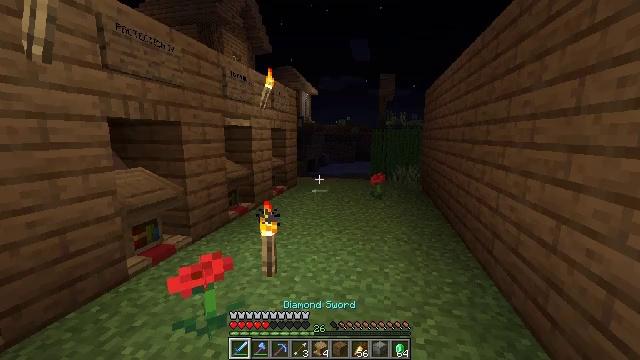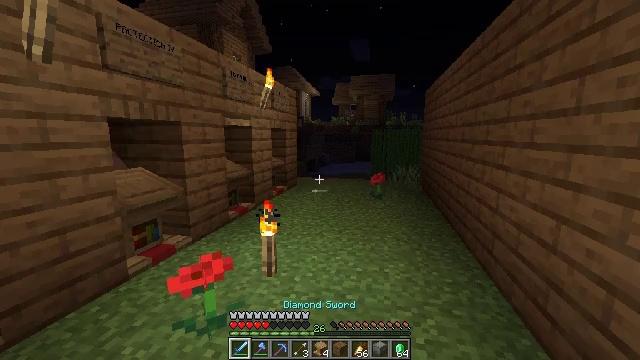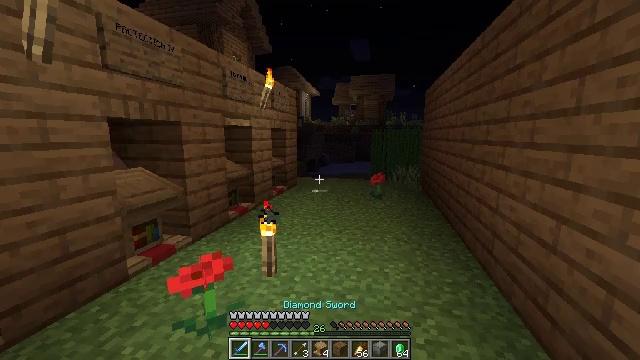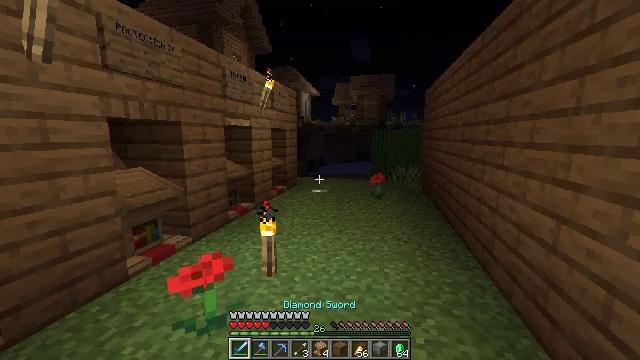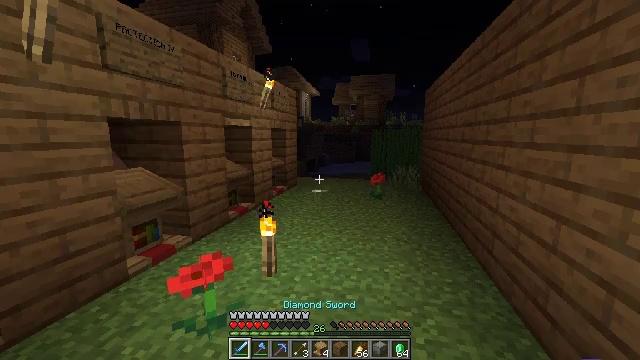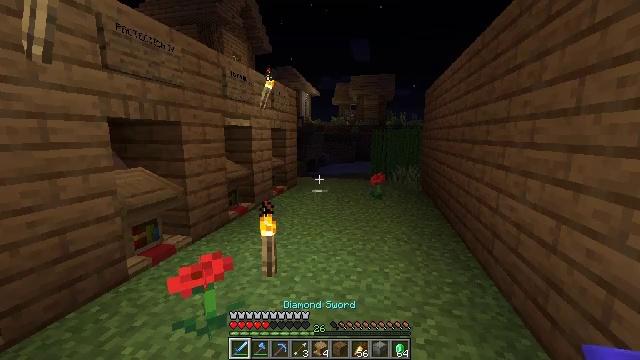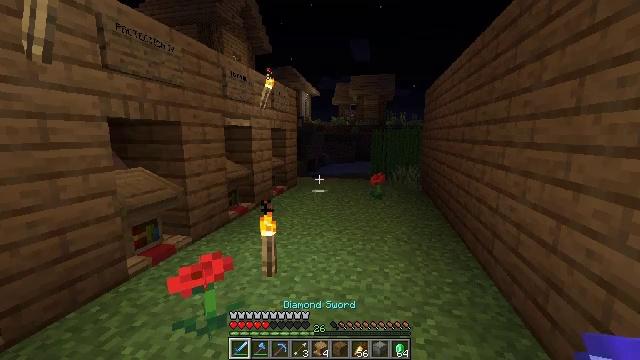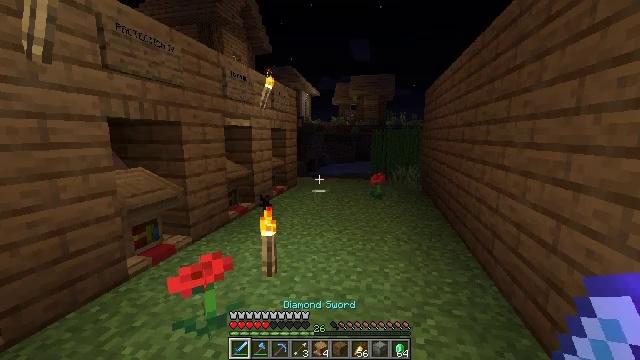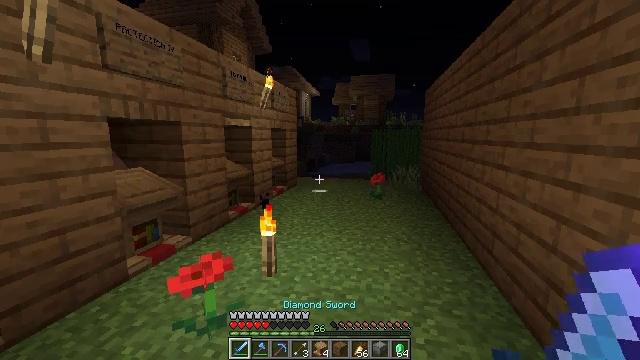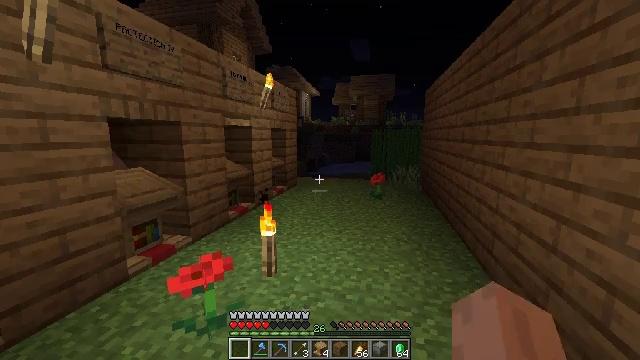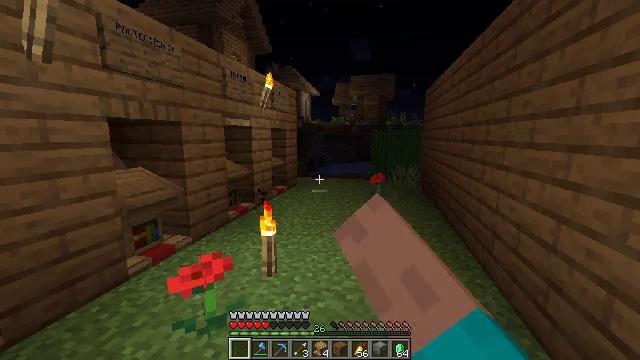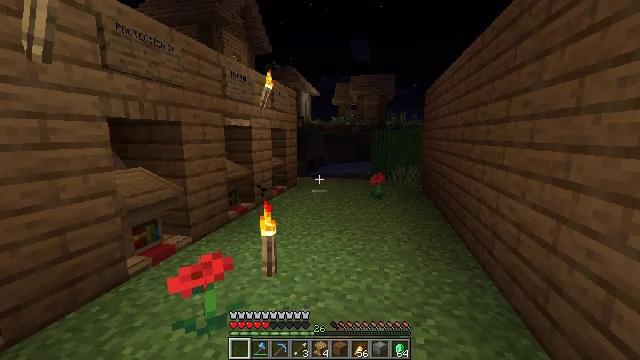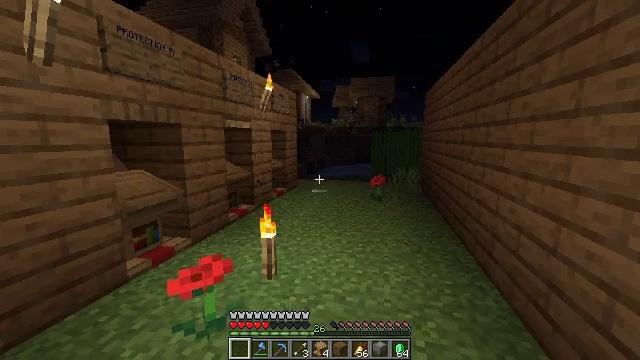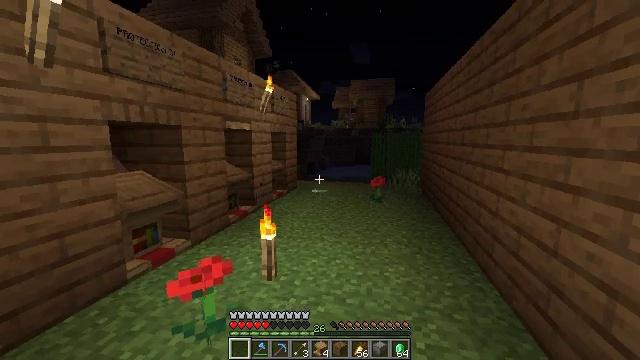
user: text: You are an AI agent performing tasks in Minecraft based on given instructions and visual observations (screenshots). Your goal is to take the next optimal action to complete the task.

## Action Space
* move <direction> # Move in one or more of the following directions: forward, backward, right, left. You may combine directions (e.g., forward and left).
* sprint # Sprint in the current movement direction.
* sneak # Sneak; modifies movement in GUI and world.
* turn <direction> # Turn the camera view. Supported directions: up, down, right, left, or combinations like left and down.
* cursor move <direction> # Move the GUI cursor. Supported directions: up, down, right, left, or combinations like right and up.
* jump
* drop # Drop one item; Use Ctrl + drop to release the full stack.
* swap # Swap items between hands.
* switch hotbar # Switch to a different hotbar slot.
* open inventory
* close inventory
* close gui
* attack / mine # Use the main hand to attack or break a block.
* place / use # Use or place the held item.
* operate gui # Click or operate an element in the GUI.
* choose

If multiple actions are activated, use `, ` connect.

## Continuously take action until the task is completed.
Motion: motion action
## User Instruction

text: Remove a diamond sword from the inventory.
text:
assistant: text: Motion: attack / mine
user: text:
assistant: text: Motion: attack / mine
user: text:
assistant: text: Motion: attack / mine
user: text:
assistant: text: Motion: attack / mine
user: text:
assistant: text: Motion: attack / mine
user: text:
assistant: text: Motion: attack / mine
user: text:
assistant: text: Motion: attack / mine
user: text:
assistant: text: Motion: attack / mine
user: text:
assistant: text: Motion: attack / mine, drop
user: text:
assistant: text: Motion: attack / mine, drop
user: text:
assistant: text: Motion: attack / mine, drop
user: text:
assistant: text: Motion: attack / mine, drop
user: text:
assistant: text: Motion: attack / mine, drop
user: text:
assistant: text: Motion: sprint, attack / mine, drop